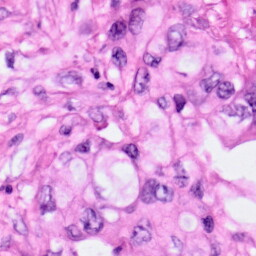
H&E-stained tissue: Pancreatic